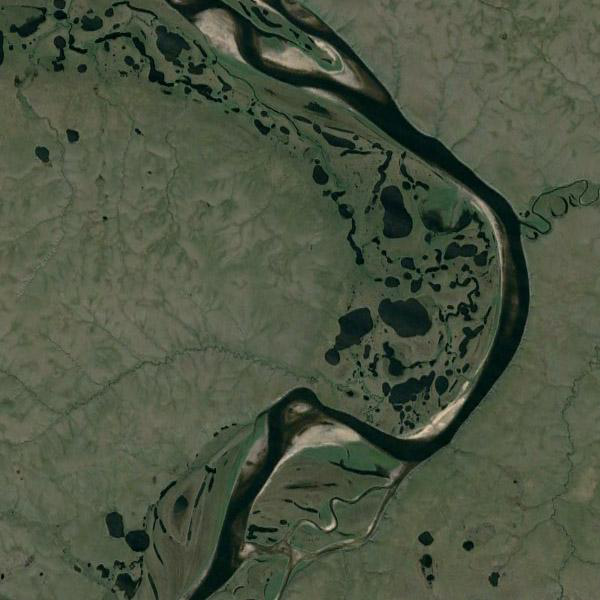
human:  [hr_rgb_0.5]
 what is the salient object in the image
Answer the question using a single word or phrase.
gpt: river